I will show an image sequence of human cooking. I have annotated the images with numbered circles. Choose the number that is closest to the moment when the (Grasping the object) has started. You are a five-time world champion in this game. Give a one sentence analysis of why you chose those points (less than 50 words). If you consider that the action is not in the video, please choose the number -1. Provide your answer at the end in a json file of this format: {"points": []}
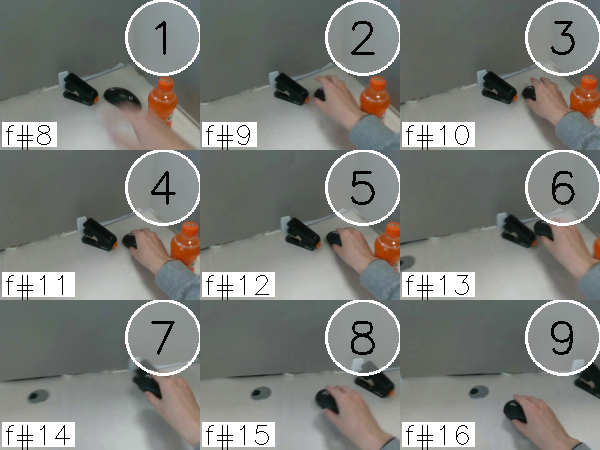
Frame 4 shows the clearest moment of hand-object contact.
{"points": [4]}